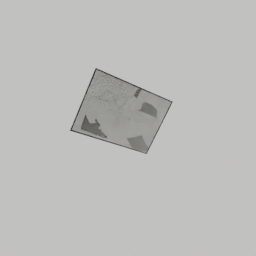
Label: decoration